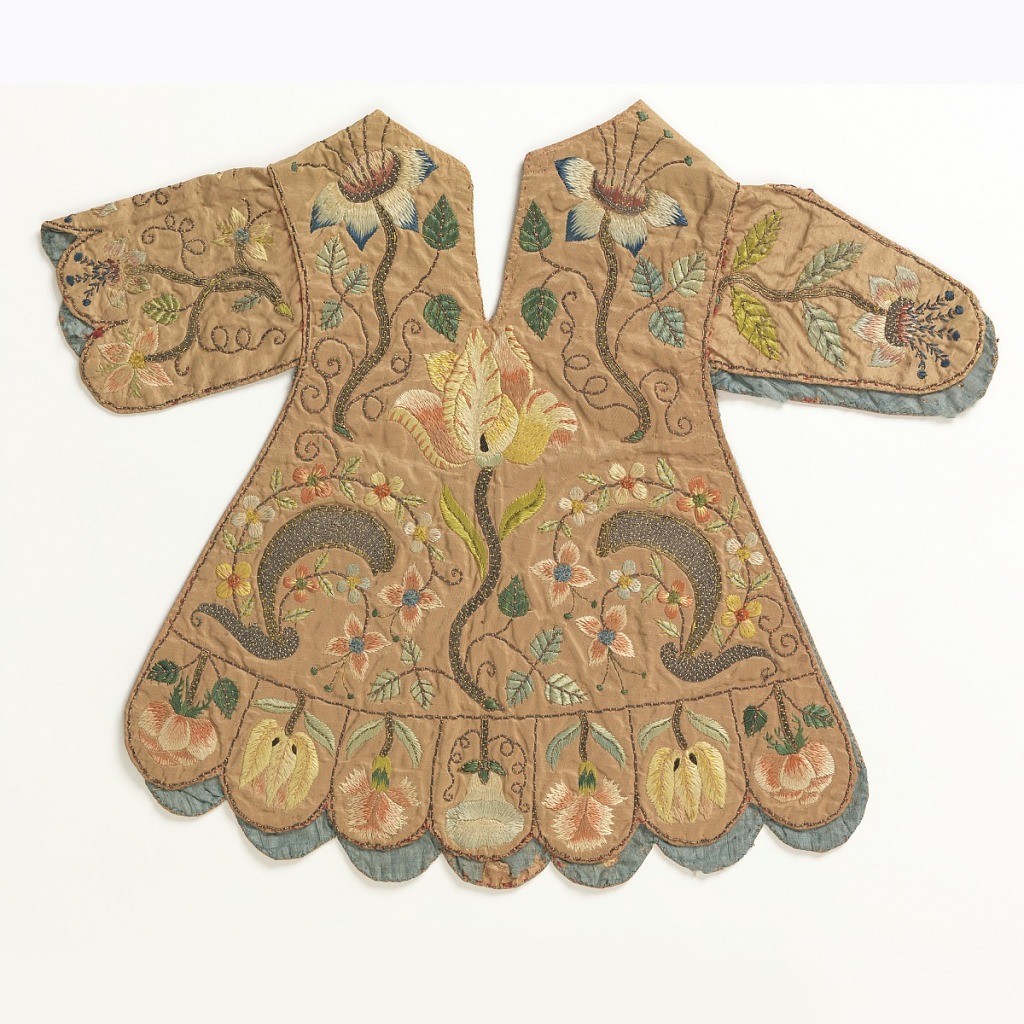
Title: Garment
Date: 18th century
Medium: silk Technique: embroidered; lined
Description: Small dress of light brown silk, scalloped at sleeves and hem; embroidered with flowers, leaves and scrolls in colored silks and metal (gold and silver wound  around a silk core). Embrodery design and colors alike on both front and back. Lined with blue silk.